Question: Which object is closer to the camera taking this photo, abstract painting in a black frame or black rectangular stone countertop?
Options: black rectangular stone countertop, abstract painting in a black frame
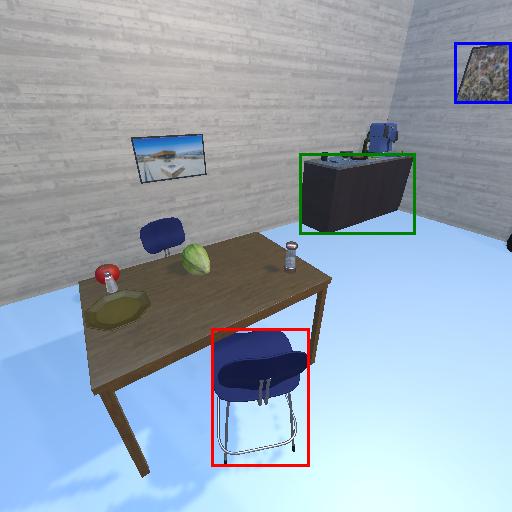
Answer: black rectangular stone countertop